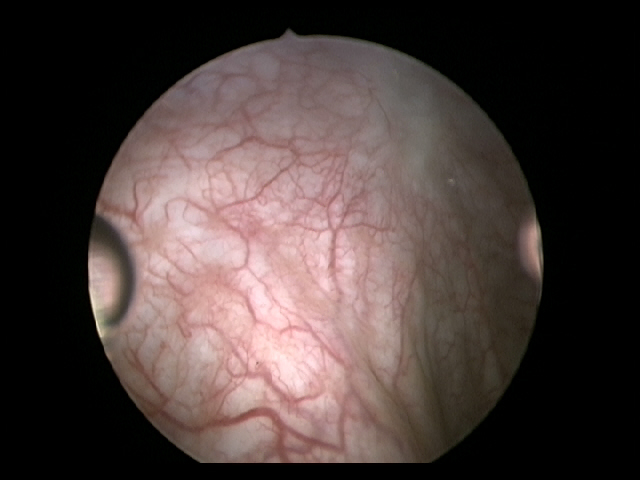
Modality: WLC
Class: Non-malignant
Subclass: InflammationNOS
Lesion: L2
Morphology: Non-papillary
Bladder cancer association: No